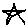
Label: star